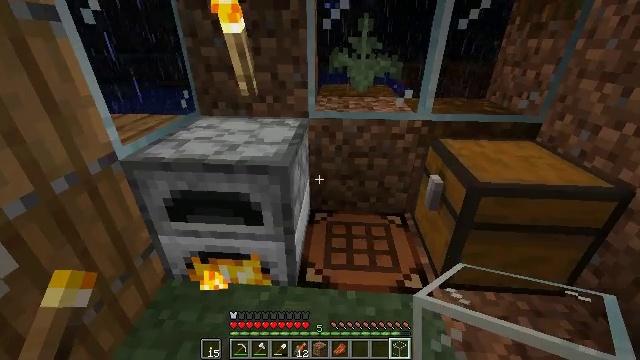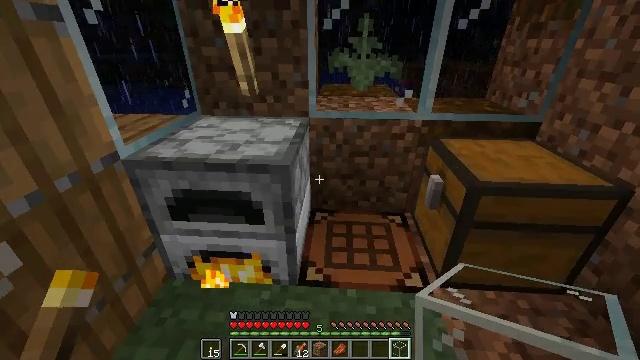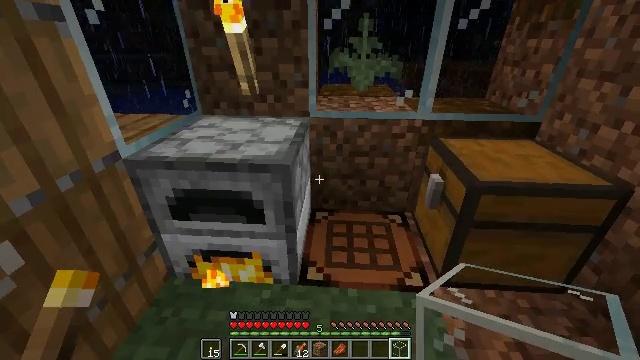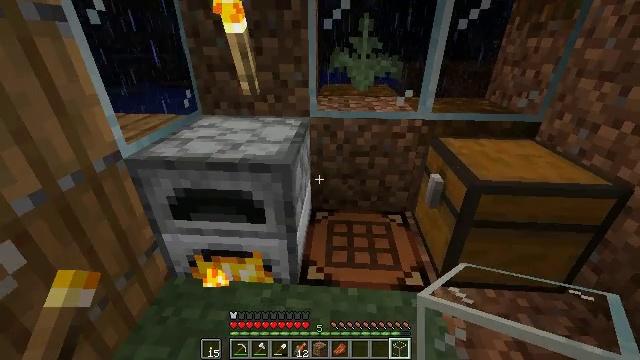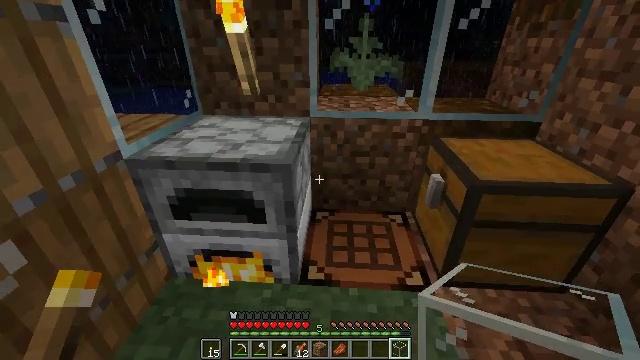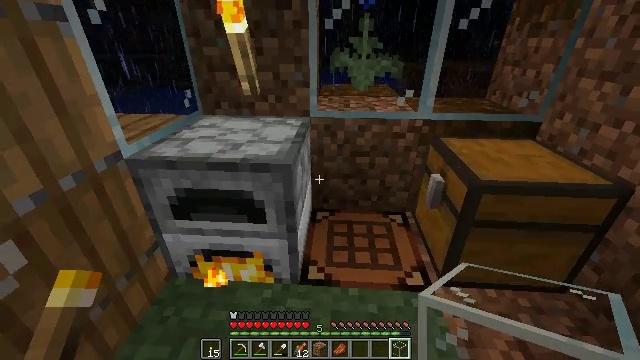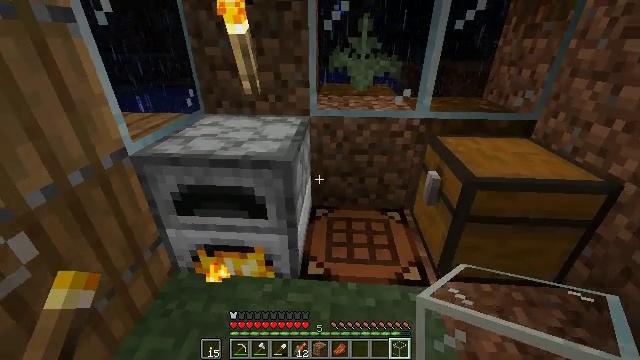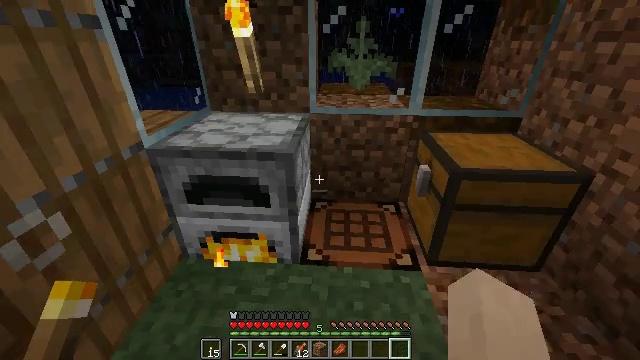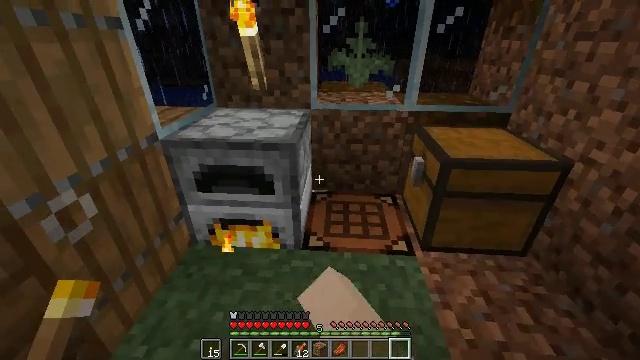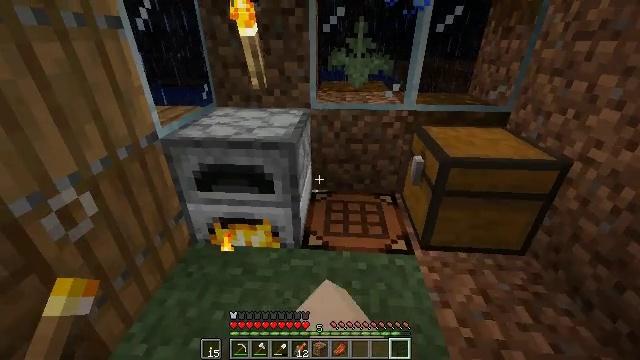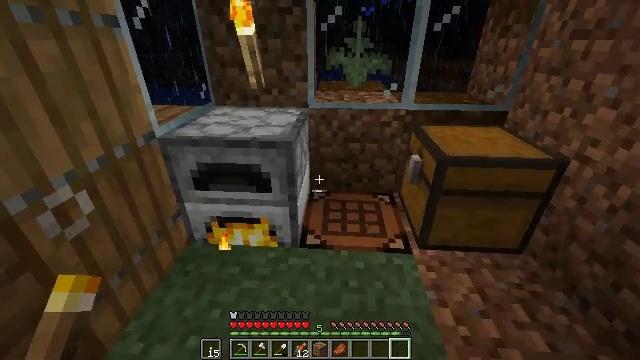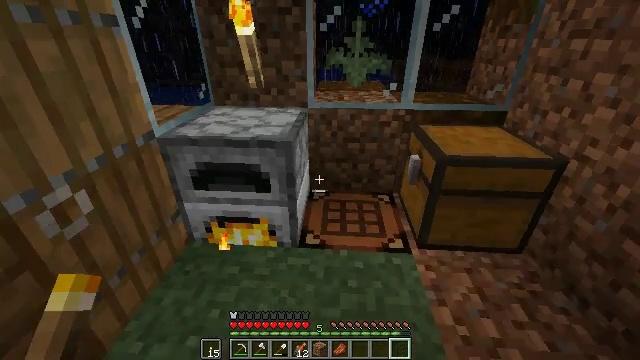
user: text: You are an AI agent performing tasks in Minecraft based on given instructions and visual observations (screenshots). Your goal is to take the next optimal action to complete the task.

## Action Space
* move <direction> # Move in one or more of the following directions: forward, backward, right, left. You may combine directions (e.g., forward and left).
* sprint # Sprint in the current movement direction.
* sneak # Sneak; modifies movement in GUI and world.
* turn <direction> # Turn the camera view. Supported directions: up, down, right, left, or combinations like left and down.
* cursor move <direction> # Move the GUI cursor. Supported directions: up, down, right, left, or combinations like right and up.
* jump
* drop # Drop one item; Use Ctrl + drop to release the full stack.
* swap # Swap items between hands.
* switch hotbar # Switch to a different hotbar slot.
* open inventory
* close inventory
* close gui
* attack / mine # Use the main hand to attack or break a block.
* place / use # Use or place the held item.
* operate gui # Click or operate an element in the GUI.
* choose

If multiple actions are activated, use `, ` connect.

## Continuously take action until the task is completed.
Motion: motion action
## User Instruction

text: Drop a glass block.
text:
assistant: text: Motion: no_op
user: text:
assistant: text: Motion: no_op
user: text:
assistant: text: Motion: no_op
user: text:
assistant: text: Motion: no_op
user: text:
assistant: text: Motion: no_op
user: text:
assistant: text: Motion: move back
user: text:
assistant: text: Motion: move back, drop
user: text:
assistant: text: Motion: move back, drop
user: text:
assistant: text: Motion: move back, drop
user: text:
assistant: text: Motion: move back, drop
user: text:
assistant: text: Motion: no_op
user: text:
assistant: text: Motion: no_op